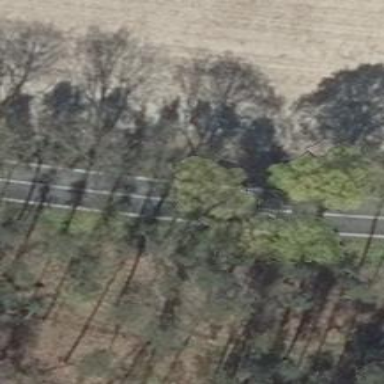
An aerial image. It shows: Secondary road with asphalt surface.